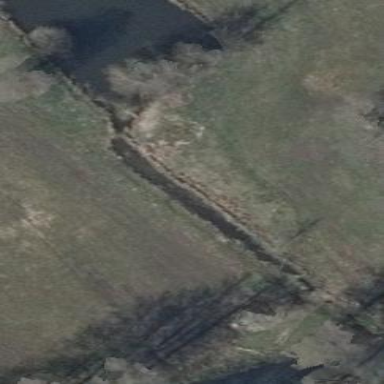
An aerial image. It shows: Ditch filled with water.